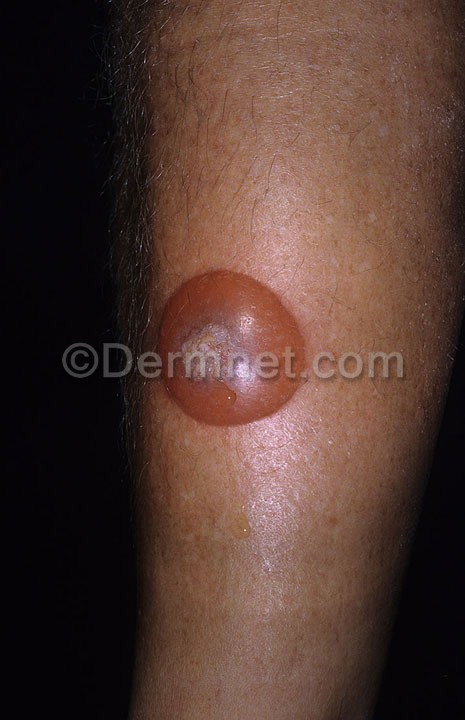
Disease: Warts Molluscum and other Viral Infections